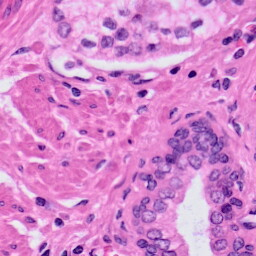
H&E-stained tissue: Prostate